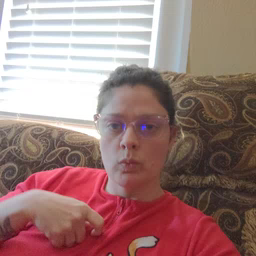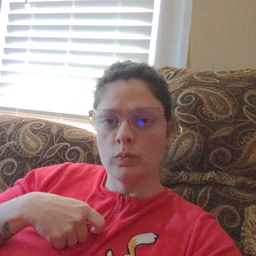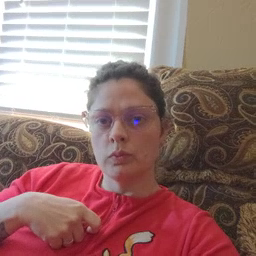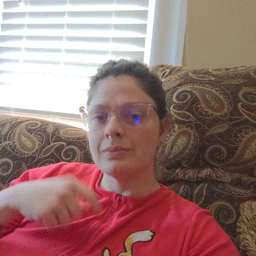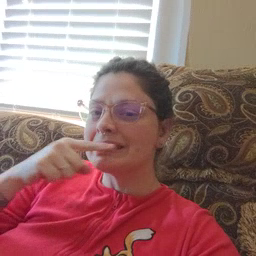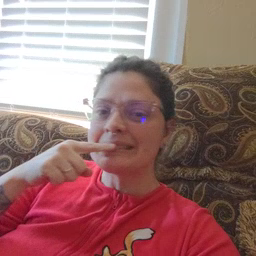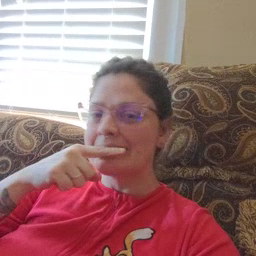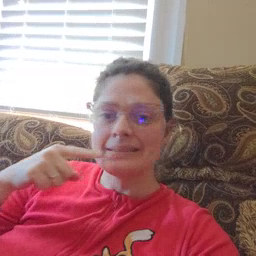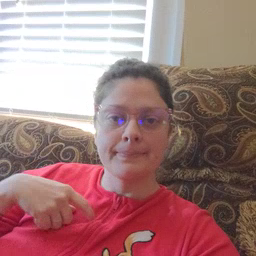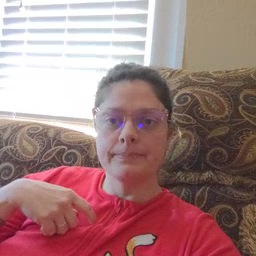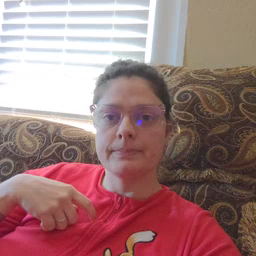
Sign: toothbrush